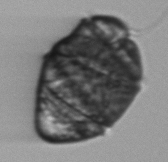
Label: Margalefidinium